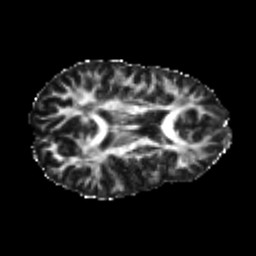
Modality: FA
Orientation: axial
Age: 23
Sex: male
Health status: healthy
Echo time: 0.074 s